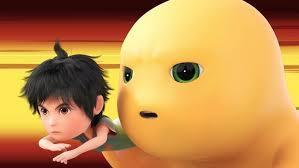
Label: nailong